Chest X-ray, AP view. Patient: 56 years old, sex F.
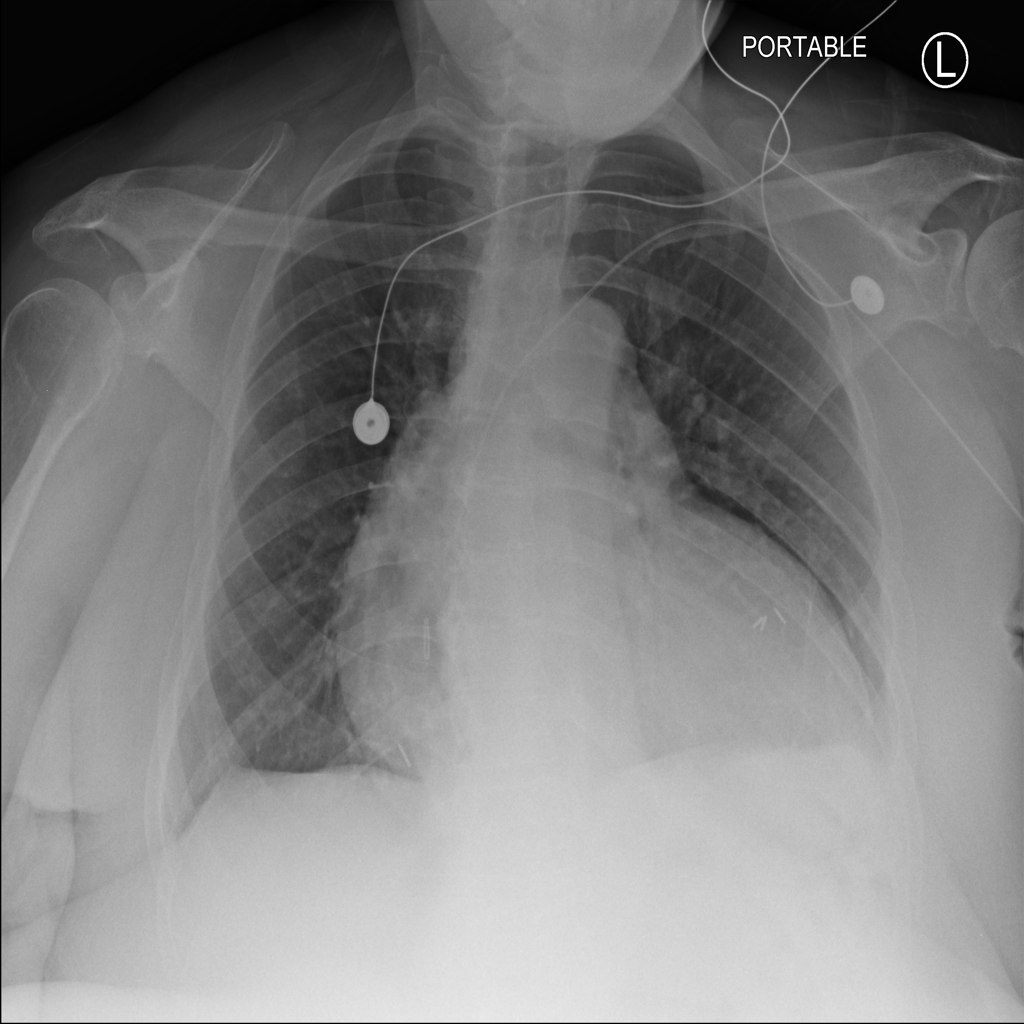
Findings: Cardiomegaly, Effusion, Infiltration, Pleural_Thickening